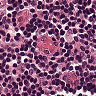
Metastatic tissue present: no